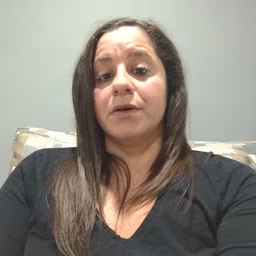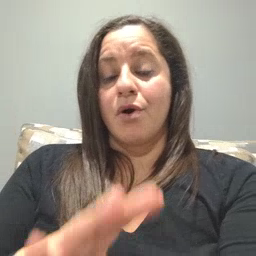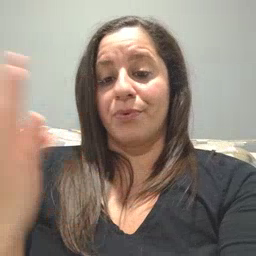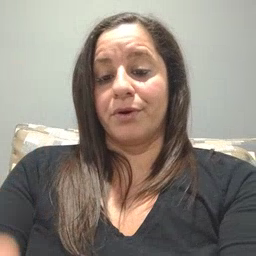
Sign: open